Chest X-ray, PA view. Patient: 24 years old, sex M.
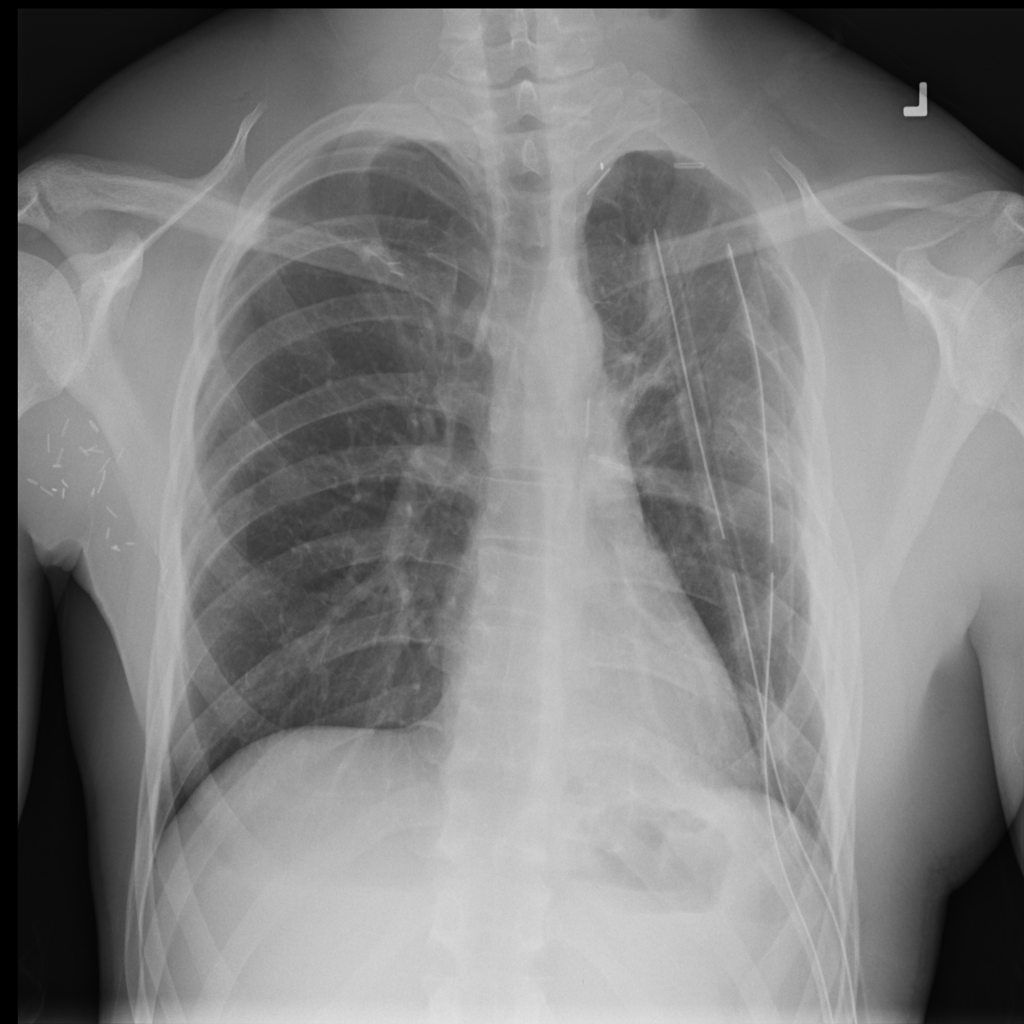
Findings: No Finding